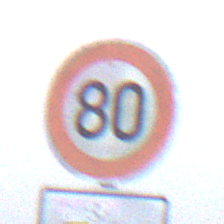
Verkehrszeichen: Geschwindigkeit80
Zusatzzeichen unten: Entfernungsangaben2
Umgebung: Outdoor, RoadRail
Tageszeit: MorningAfternoon
Wetter: Overcast
Licht: Natural
Jahreszeit: NotSpecified
Kontrast: LowContrast